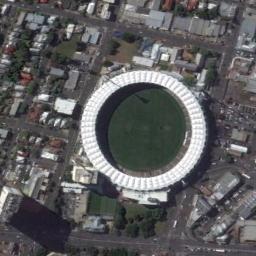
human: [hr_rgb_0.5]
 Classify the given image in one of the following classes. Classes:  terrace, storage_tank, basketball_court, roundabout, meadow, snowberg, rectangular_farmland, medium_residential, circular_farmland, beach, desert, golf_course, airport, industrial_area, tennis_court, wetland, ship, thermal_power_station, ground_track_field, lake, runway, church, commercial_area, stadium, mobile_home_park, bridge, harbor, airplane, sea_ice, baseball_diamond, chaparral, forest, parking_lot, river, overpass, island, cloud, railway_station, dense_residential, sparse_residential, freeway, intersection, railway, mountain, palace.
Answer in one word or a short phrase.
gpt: stadium